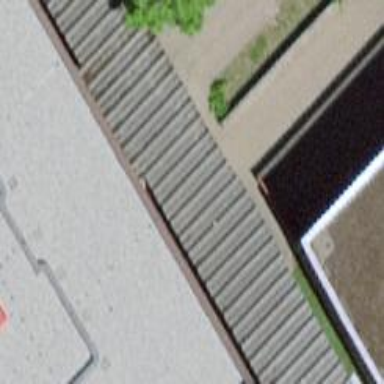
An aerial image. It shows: View of roof of building.